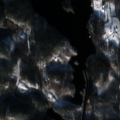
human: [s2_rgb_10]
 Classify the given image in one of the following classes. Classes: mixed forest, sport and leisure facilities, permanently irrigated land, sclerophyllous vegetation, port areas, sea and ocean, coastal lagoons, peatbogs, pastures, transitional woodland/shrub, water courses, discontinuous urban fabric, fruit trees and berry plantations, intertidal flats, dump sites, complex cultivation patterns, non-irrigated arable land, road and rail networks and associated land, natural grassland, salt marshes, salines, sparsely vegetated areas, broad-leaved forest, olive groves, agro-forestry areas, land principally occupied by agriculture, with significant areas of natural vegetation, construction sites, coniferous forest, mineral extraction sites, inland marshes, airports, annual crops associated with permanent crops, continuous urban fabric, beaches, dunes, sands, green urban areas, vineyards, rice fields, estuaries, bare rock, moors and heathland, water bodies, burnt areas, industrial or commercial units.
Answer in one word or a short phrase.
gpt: coniferous forest, mixed forest, water bodies